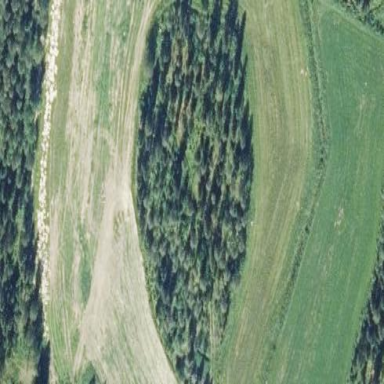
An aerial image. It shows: Forest area.